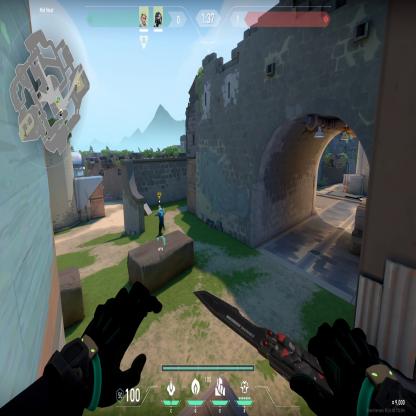
Label: teammate